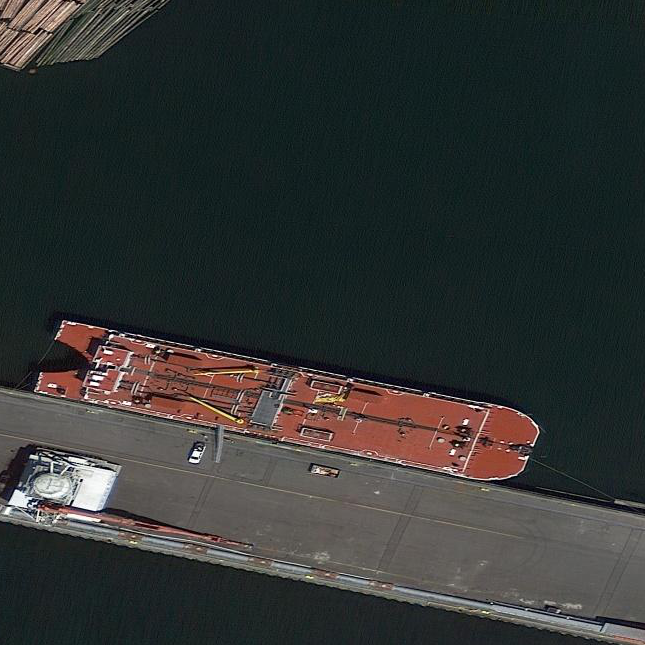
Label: Tank_ship